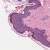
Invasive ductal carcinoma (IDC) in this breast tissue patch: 0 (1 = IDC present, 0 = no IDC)